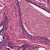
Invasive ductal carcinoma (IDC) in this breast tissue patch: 1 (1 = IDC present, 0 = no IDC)